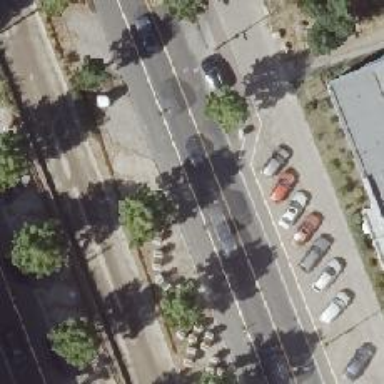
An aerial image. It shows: Primary highway with asphalt surface. It is dual carriageway.